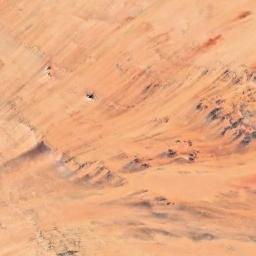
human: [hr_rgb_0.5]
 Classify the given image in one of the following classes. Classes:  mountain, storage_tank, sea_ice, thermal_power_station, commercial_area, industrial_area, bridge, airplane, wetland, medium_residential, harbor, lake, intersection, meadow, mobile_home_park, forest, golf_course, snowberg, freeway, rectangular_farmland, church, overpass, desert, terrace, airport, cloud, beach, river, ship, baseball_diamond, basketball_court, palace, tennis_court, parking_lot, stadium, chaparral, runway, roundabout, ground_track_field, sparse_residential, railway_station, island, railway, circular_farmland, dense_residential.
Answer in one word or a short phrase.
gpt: desert